A spectrogram of one vibration snapshot from a rotating-machine test bench is shown (time on one axis, frequency on the other). Diagnose the rotating machine from this image, choosing from: normal, misalignment, unbalance, looseness.
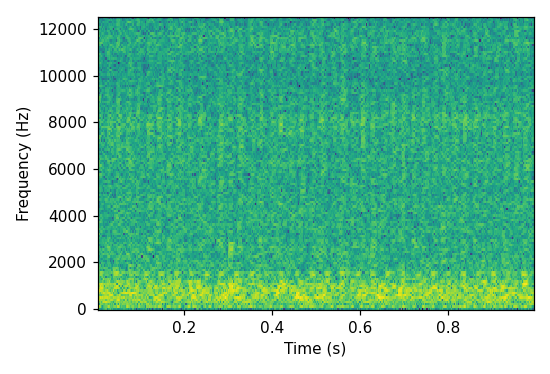
Answer: unbalance